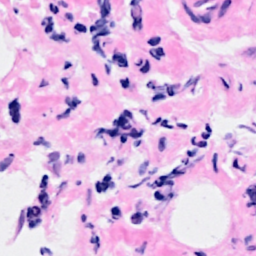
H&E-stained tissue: Breast